Question:
'''
// Top-level build file where you can add configuration options common to all sub-projects/modules.
buildscript [poiu{
repositories {
jcenter()
}
dependencies {
classpath 'com.android.tools.build:gradle:1.3.0'
// NOTE: Do not place your application dependencies here; they belong
// in the individual module build.gradle files
}
}
allprojects {
repositories {
jcenter()
}
}
task clean(type: Delete) {
delete rootProject.buildDir
}
'''
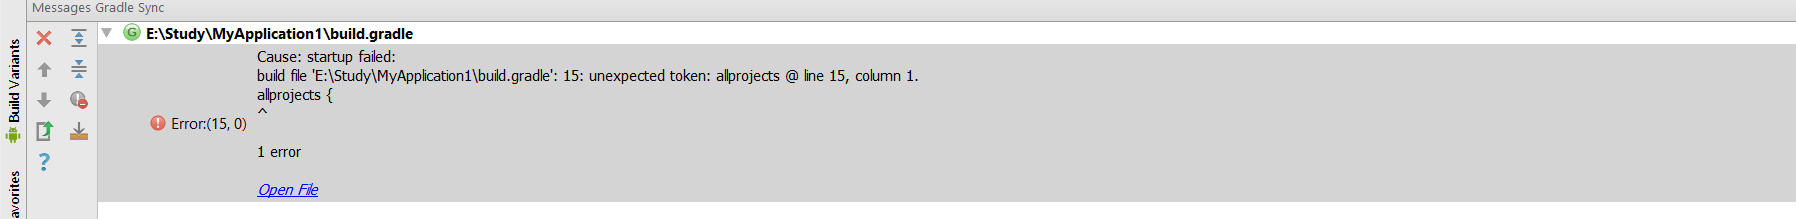
Answer: '''
buildscript **[poiu**{
repositories {
jcenter()
}
dependencies {
classpath 'com.android.tools.build:gradle:1.3.0'
// NOTE: Do not place your application dependencies here; they belong
// in the individual module build.gradle files
}
}
'''
Pay attention to the code wrapped in * - the code there should be purely buildscript without the [poui at all.
As to how this happened; It might be copy-paste error(paste in wrong place) or it might be accidental code writing. The point is to fix it. Gradle build errors are not as detailed and the IDE does not show error in the same way the java(or C++ etc) compilers and IDE's show them.